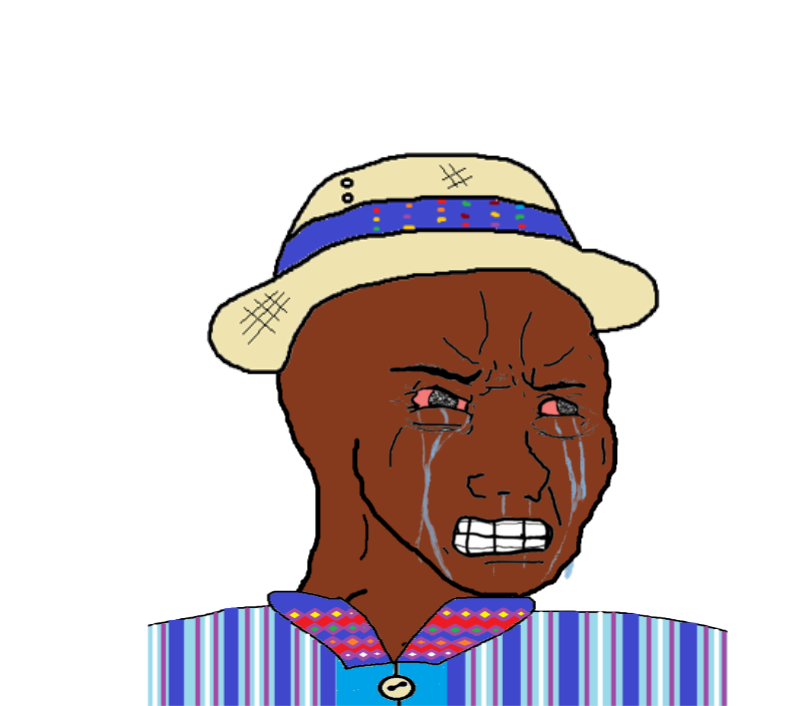
Label: 5_Blackjak